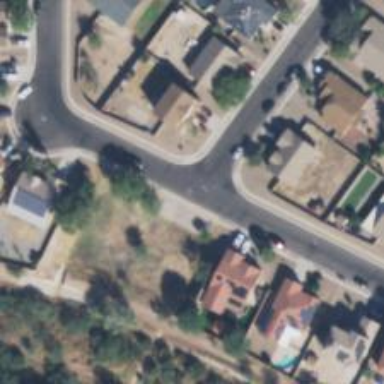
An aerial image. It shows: Residential road.